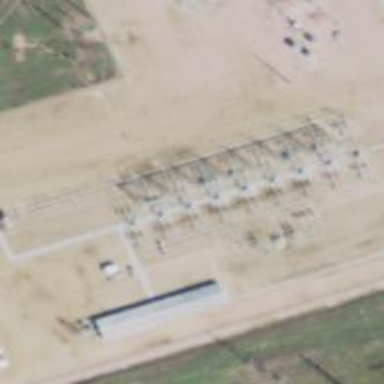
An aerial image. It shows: Switch for power supply.